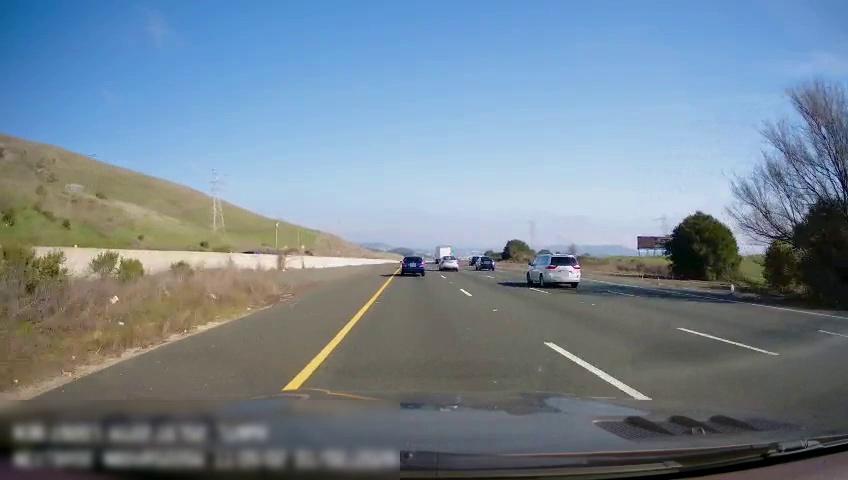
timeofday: Day
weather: Sunny
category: Drivable Space
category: Vehicles | Other LV
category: Vehicles | Car
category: Vehicles | Car
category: Vehicles | SUV
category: Vehicles | SUV
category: Vehicles | Car
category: Lanes | Current Lane
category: Lanes | Current Lane
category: Lanes | Alternate Lane
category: Lanes | Alternate Lane
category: Lanes | Alternate Lane